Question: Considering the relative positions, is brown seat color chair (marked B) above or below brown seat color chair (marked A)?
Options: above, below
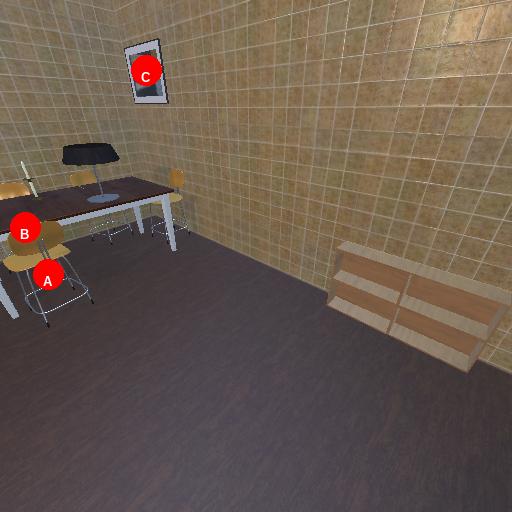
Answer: above